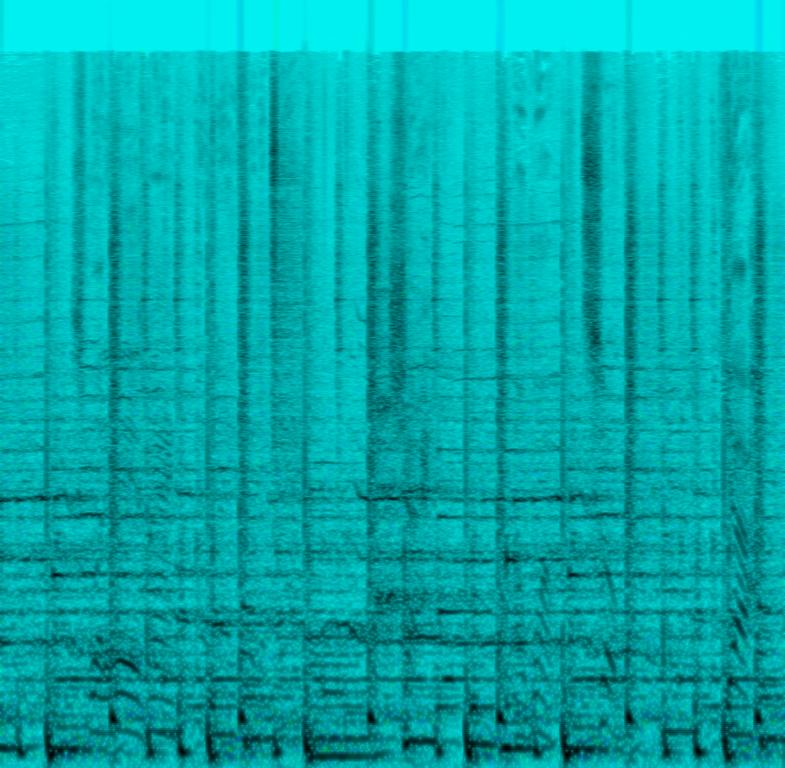
The low quality recording features a hip hop song that consists of flat male vocals talking over reverberant female vocal melody, punchy snare and kick hits, shimmering hi hats, groovy bass and mellow piano chord progression. It has a lot of reverb on it and it sounds easygoing, chill and groovy - like something you would listen to on a car ride.